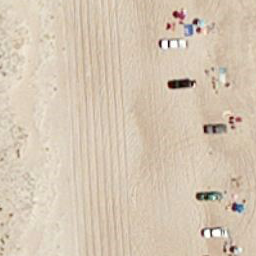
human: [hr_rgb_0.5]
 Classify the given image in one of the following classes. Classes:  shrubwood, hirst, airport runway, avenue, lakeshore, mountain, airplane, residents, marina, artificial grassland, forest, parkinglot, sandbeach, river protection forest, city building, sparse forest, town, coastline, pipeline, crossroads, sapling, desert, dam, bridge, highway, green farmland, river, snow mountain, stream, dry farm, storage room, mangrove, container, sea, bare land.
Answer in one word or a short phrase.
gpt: sandbeach